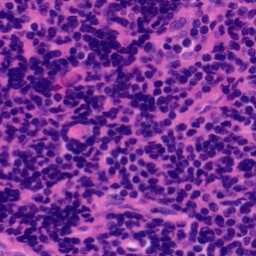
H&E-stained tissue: Tonsil